Field crop: tomato
Growth stage: 1
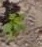
Species: portulaca